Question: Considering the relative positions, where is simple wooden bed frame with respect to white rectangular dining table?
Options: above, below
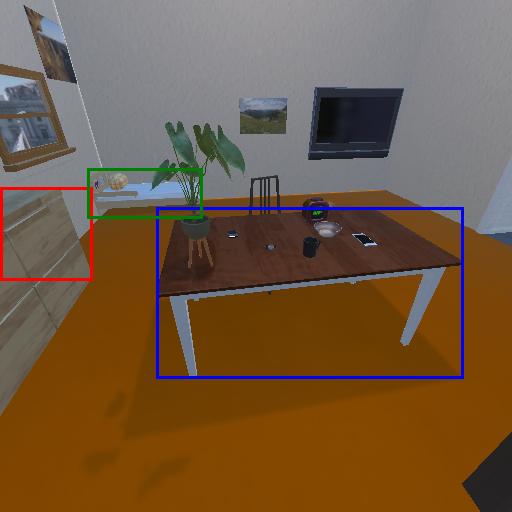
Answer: above